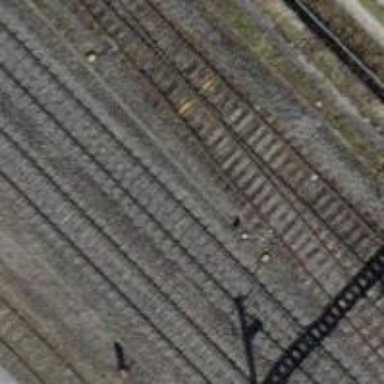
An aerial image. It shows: Single-track electrified railway siding with contact line for service.